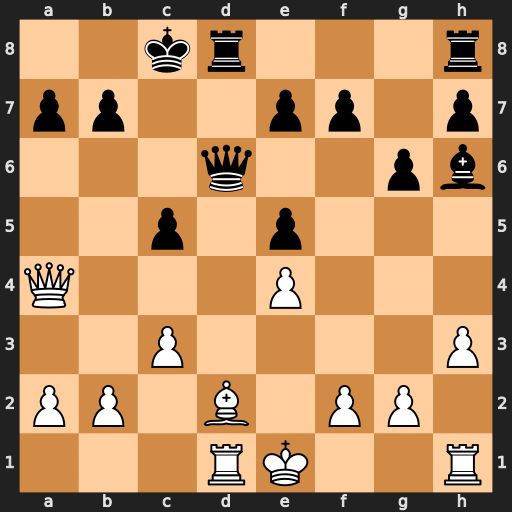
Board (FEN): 2kr3r/pp2pp1p/3q2pb/2p1p3/Q3P3/2P4P/PP1B1PP1/3RK2R
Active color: w
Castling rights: K
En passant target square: -
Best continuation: Bxh6 Qxd1+ Qxd1 Rxd1+ Kxd1